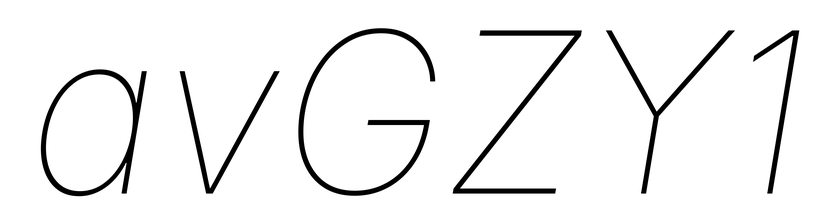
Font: Inter-Italic_Thin_Italic